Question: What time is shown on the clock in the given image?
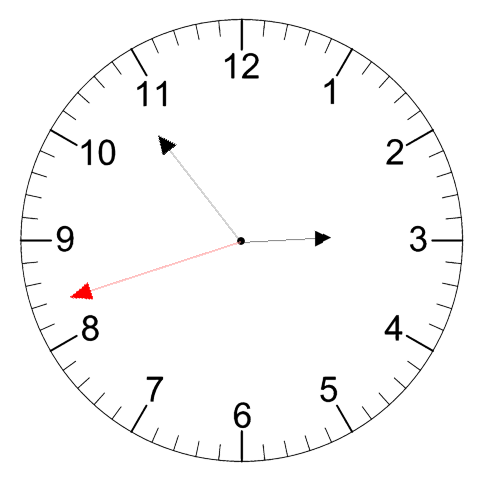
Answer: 02:53:42